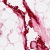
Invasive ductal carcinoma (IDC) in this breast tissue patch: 0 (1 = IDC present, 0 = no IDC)